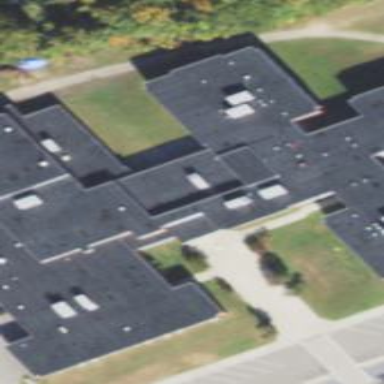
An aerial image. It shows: School building.